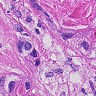
Metastatic tissue present: yes